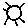
Label: sun